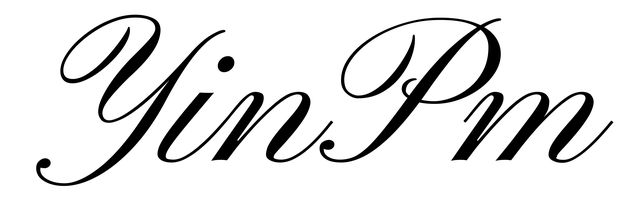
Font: PinyonScript-Regular